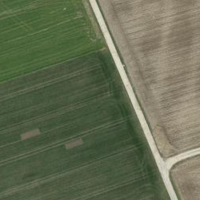
EUNIS habitat code: 52
Species observed at this site:
Acer campestre